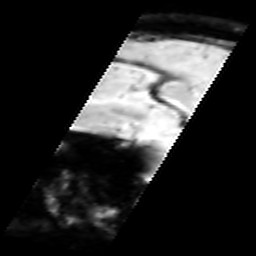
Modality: inplaneT2
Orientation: sagittal
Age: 19
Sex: female